六年级 · 算术
$\frac{2}{7}+\frac{2}{7}+\frac{2}{7}=(\quad) \times(\quad)=(\quad)$ 。
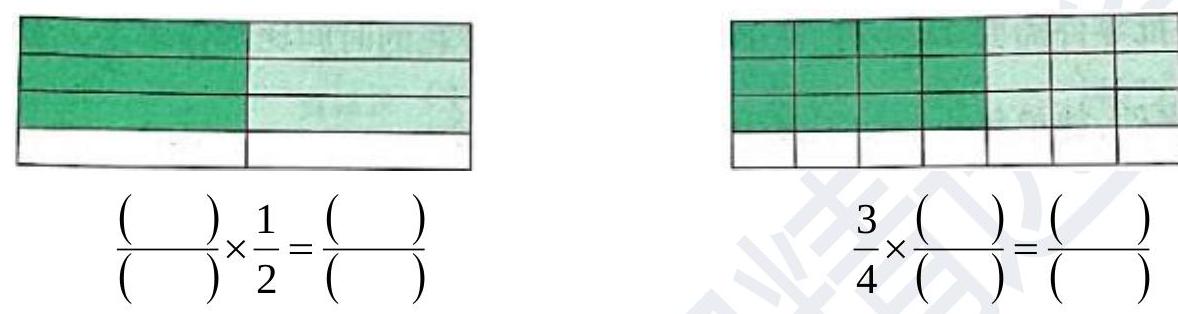
答案: $\frac{2}{7} \quad 3$